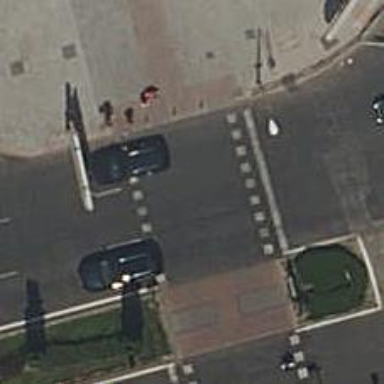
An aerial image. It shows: Crossing with traffic signals.